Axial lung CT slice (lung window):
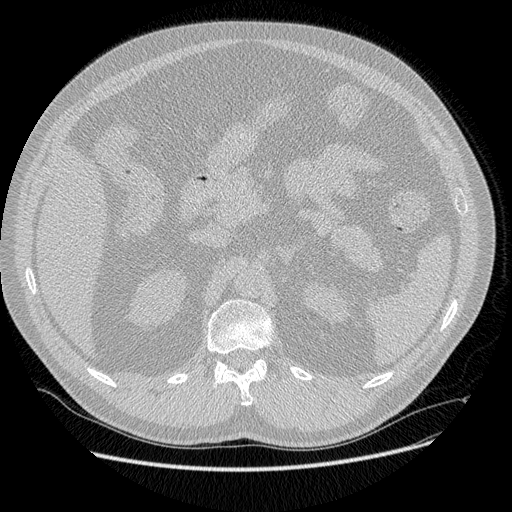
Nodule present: no